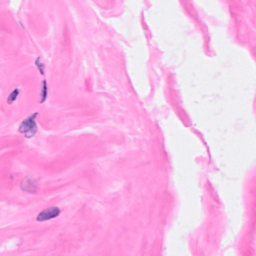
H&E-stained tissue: Breast